Question: I have created a link in Magento admin to create the invoice for individual product, But while calling the function '$order->prepareInvoice($qtys)' it will add all the product in invoice even I am passing only one item.
I am using below code.
'''
$order = Mage::getModel('sales/order')->load($this->getRequest()->getParam('order_id'));
$count = $order->getTotalItemCount();
$qtys = Array
(
[370] => 1
);
$invoice = $order->prepareInvoice($qtys);
if (!$invoice->getTotalQty()) {
Mage::throwException(Mage::helper('core')->__('Cannot create an invoice without products.'));
}
$amount = $invoice->getGrandTotal();
$invoice->register()->pay();
$invoice->getOrder()->setIsInProcess(true);
$history = $invoice->getOrder()->addStatusHistoryComment('Partial amount of $'. $amount .' captured automatically.', false);
$history->setIsCustomerNotified(true);
$order->save();
Mage::getModel('core/resource_transaction')
->addObject($invoice)
->addObject($invoice->getOrder())
->save();
$invoice->save();
'''

Any Suggestion ?
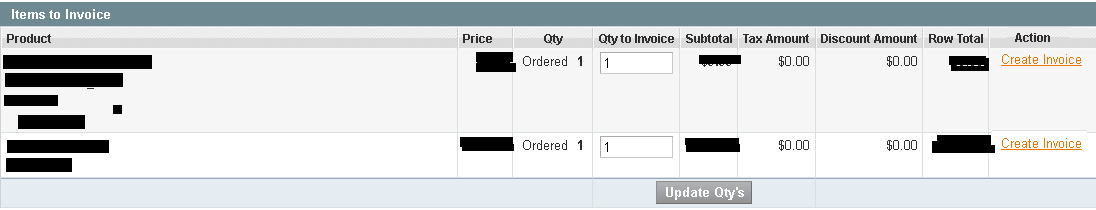
Answer: The logic found in Mage_Sales_Model_Service_Order::prepareInvoice, the method which you are ultimately calling to prepare the invoice, reveals what is at play here. The following loop is employed, and the inner else-if block is where the qty is set when an array of qtys is passed in:
'''
foreach ($this->_order->getAllItems() as $orderItem) {
if (!$this->_canInvoiceItem($orderItem, array())) {
continue;
}
$item = $this->_convertor->itemToInvoiceItem($orderItem);
if ($orderItem->isDummy()) {
$qty = $orderItem->getQtyOrdered() ? $orderItem->getQtyOrdered() : 1;
} else if (!empty($qtys)) {
if (isset($qtys[$orderItem->getId()])) {
$qty = (float) $qtys[$orderItem->getId()];
}
} else {
$qty = $orderItem->getQtyToInvoice();
}
$totalQty += $qty;
$item->setQty($qty);
$invoice->addItem($item);
}
'''
The '$qtys' variable is the array which you are passing in to the prepareInvoice call. In your case, you are only passing an index for the item you wish to add to the invoice. Per the documentation (and the above loop), this work, except for one minor problem: the above loop is not resetting the value of $qty at the top of the loop to 0. This does not pose a problem when called from the core code which processes initialization of the invoice when created from the admin via the pre-existing form, as the form which is being submitted will always contain a value for each item on the order, and in the case of only 1 item being invoiced, all others will hold a 0 qty value thus working around the failure to reset the value of $qty.
To solve your problem, try setting your '$qtys' variable like so (I'm assuming 370 and 371 are the two order item entity ids):
'''
$qtys = array(
370 => 1,
371 => 0,
);
'''
An alternative which I might suggest would be to simply have your "Create Invoice" link set the appropriate values in the form to invoice the individual item and then submit the form directly. This way you'll be relying on the known-to-be-working core controller for the heavy lifting. This will, of course, only work if you are not doing anything fairly customized beyond invoicing the single item. :)